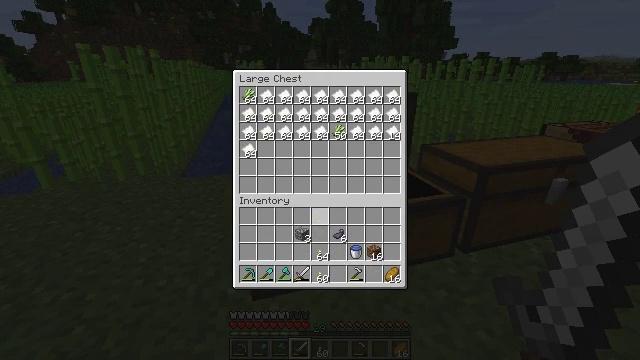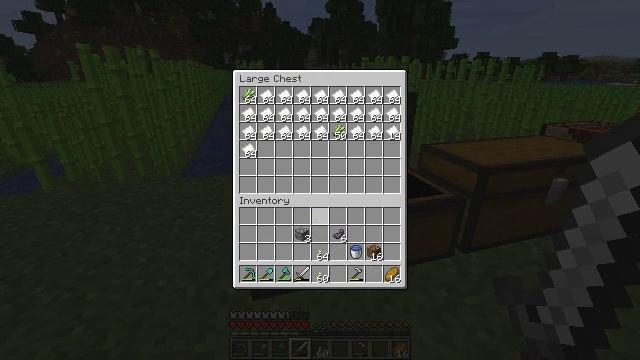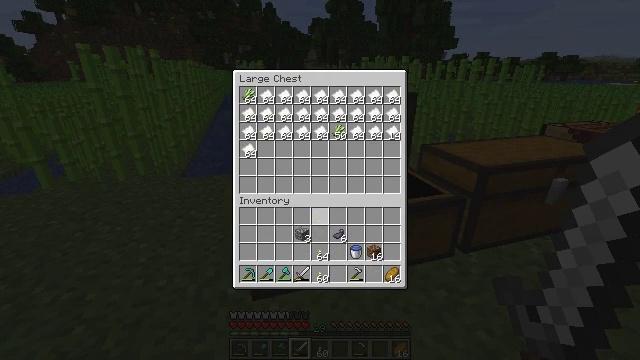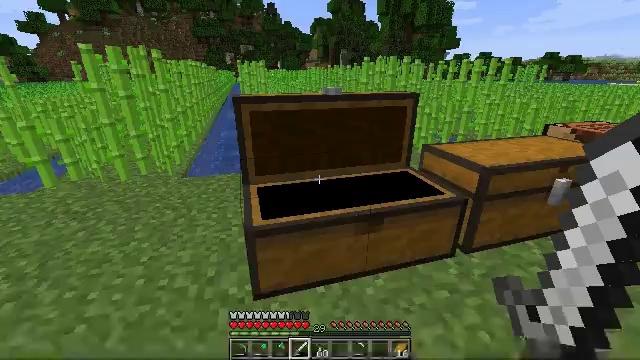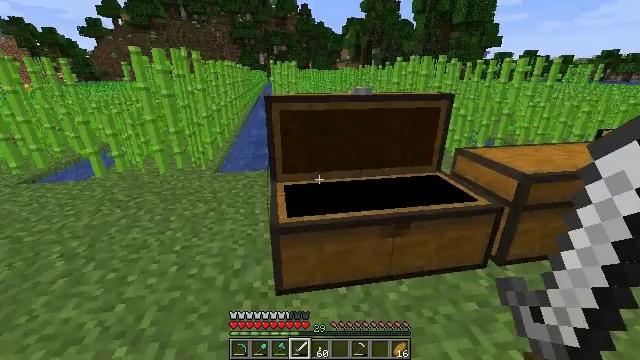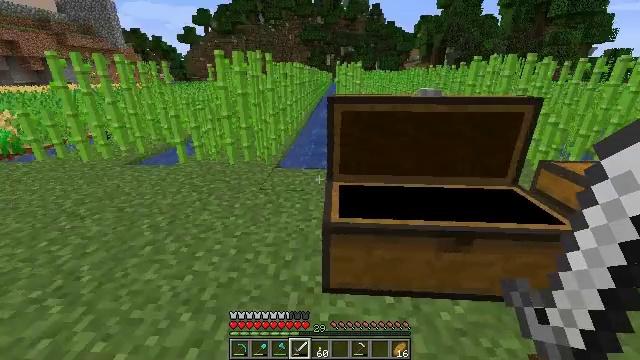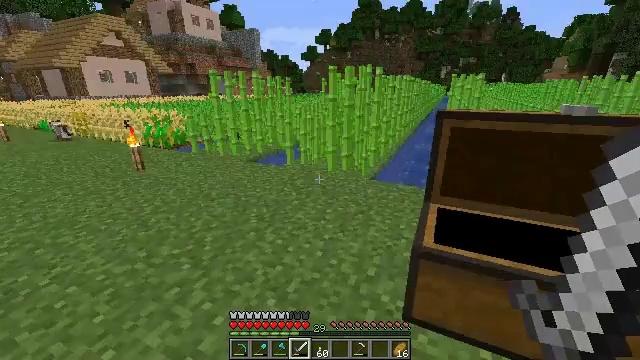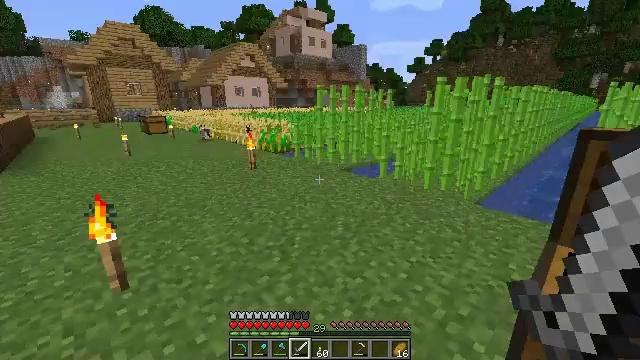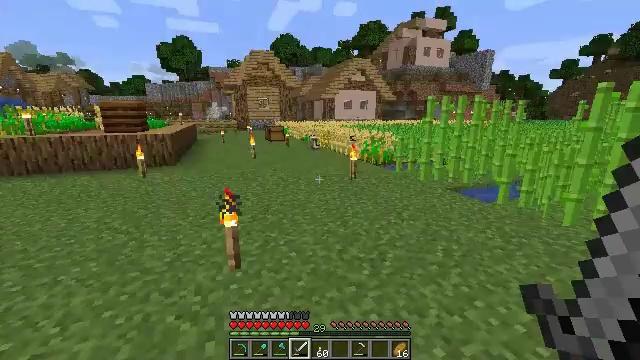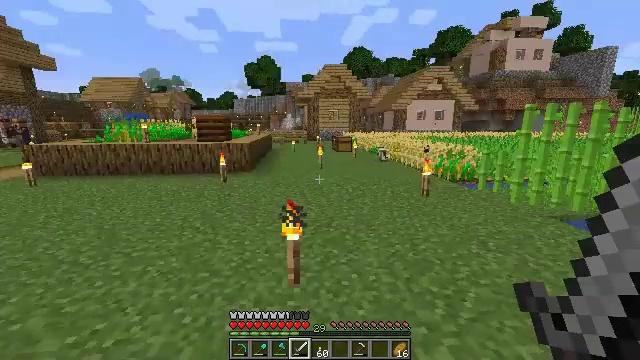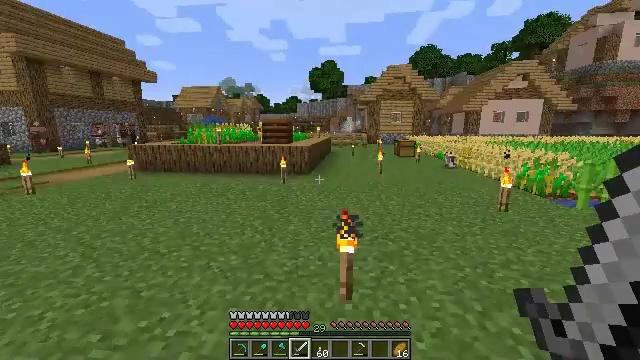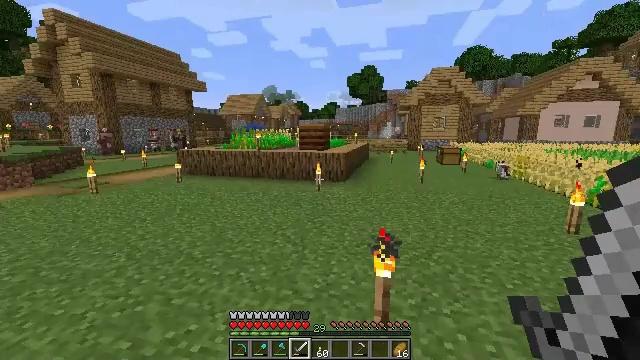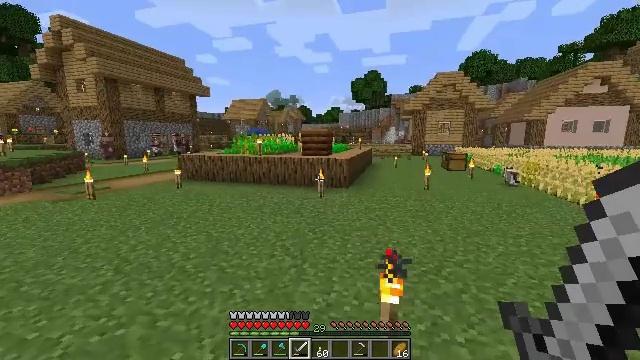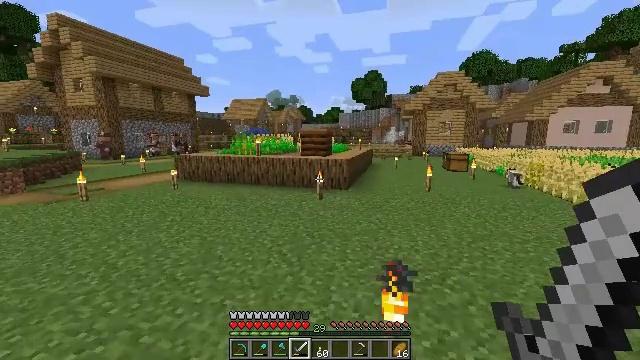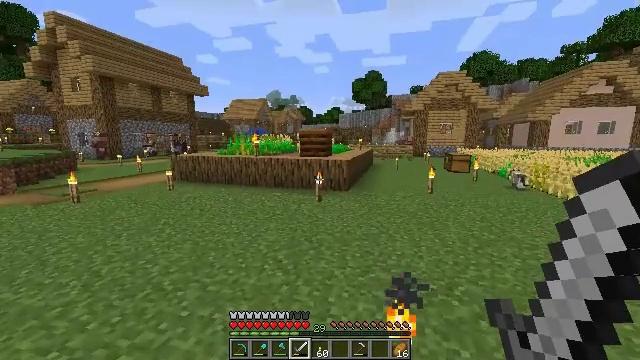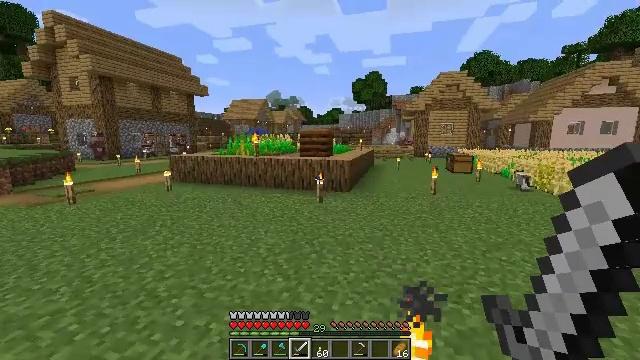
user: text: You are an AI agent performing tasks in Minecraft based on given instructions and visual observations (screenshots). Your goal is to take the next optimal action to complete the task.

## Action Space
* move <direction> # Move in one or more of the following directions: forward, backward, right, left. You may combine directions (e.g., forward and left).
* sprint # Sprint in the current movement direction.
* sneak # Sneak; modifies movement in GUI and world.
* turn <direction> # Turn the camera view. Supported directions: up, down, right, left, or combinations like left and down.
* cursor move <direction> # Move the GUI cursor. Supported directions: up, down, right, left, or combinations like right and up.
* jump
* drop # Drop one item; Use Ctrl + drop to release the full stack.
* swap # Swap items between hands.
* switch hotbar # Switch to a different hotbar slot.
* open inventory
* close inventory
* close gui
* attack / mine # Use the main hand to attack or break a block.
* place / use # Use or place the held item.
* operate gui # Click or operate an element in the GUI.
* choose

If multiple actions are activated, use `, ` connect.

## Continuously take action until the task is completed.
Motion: motion action
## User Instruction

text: Fire up the furnace to turn cobblestone into stone.
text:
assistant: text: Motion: sneak
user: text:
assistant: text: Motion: no_op
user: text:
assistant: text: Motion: no_op
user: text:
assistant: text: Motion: turn left
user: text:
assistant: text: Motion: turn left
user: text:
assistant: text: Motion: turn left and up
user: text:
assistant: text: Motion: turn left and up
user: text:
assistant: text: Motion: move forward, turn left and up
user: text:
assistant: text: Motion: move forward, turn left and up
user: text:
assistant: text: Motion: move forward, turn left
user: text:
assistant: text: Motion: move forward, turn left and up
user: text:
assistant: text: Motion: move forward, turn up
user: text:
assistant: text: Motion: move forward
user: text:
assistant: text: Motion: move forward
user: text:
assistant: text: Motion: move forward and move left
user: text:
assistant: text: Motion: move forward and move left
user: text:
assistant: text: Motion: move forward
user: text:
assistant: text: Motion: move forward, sprint, turn left
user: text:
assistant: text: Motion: move forward, sprint, turn left
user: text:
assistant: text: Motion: move forward, sprint, turn left
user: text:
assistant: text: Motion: move forward, sprint, turn left
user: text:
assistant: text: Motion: move forward, sprint, turn left
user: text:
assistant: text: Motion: move forward, sprint, turn left
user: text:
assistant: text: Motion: move forward, sprint, turn left
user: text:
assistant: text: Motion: move forward, sprint, jump
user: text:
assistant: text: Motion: move forward, sprint, jump
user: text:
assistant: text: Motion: move forward, sprint, jump
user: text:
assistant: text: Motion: move forward, sprint, jump
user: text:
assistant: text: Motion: move forward, sprint, jump
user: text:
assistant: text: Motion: move forward, sprint, jump